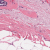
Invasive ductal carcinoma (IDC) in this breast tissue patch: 0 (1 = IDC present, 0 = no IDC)